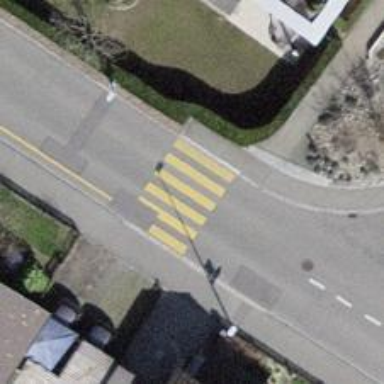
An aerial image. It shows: Zebra crossing on the road.